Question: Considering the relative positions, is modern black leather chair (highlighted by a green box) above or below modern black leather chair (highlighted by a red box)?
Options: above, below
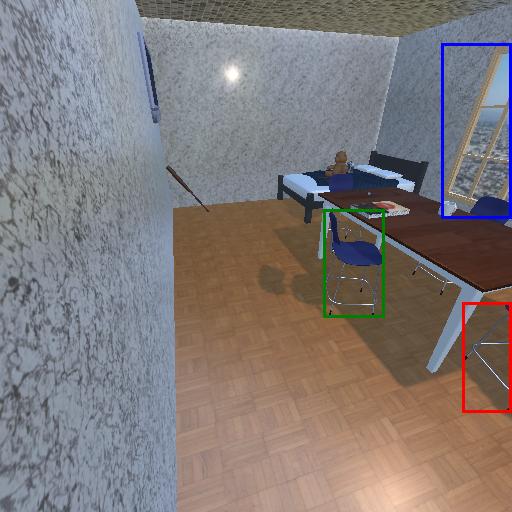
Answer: above